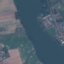
Land use / land cover class: River